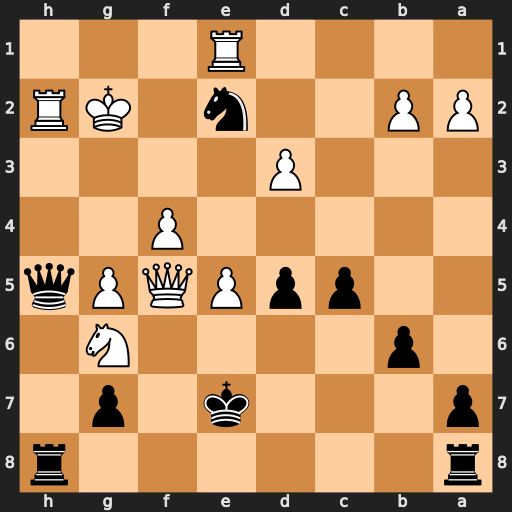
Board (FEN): r6r/p3k1p1/1p4N1/2ppPQPq/5P2/3P4/PP2n1KR/4R3
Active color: b
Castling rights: -
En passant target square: -
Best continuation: Qxg6 Qxg6 Nxf4+ Kg3 Nxg6